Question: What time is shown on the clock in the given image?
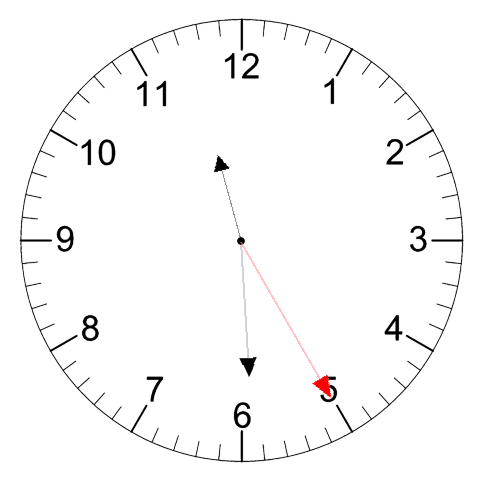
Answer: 11:29:25